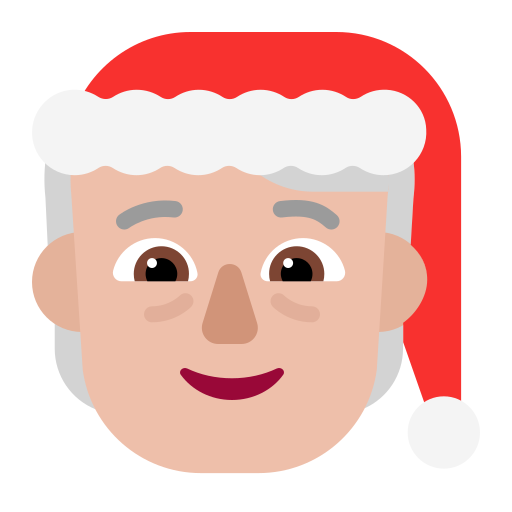
mx claus flat  light